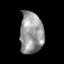
Tissue: skin
Cell type: Epithelial cells
Senescence score: 0.2342
Nuclear area (px): 958
Mean DAPI intensity: 152.151